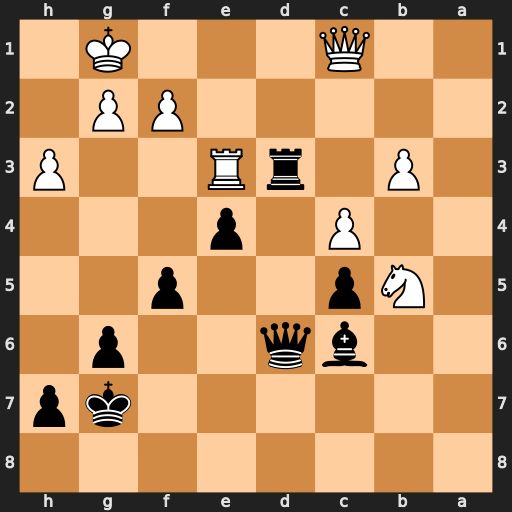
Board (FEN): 8/6kp/2bq2p1/1Np2p2/2P1p3/1P1rR2P/5PP1/2Q3K1
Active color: b
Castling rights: -
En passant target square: -
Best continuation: Rd1+ Qxd1 Qxd1+